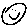
Label: smiley face